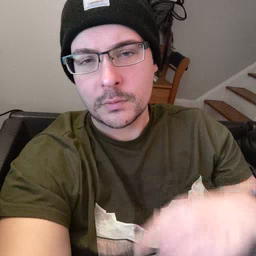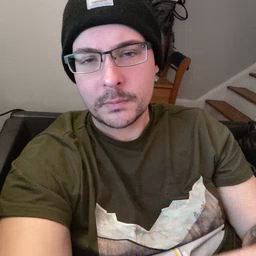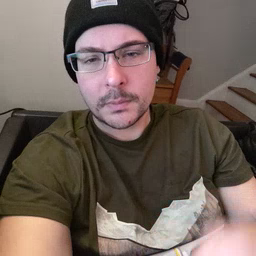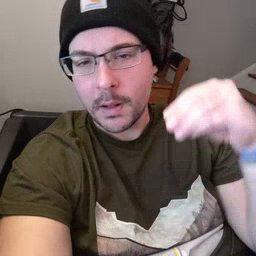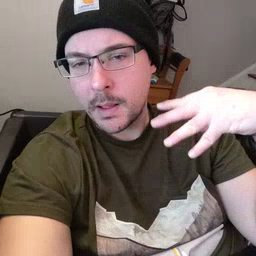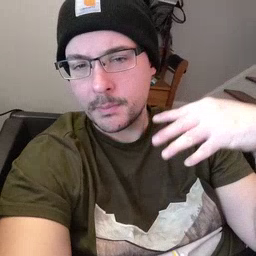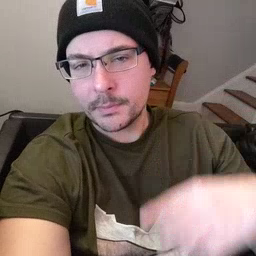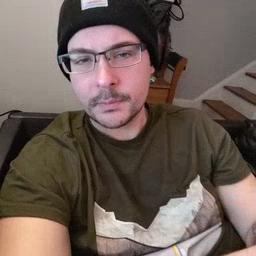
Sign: lamp